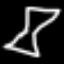
Label: hourglass